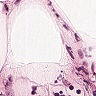
Metastatic tissue present: no